Question: Here is a <URL>
Related to <URL>
I have 10 rows with each 6 boxes. These boxes take up all the space available.
It works fine when i'm only putting content that fits in the box. But when the content is bigger than the box can handle, the boxes resize to fit the content.
I want to stop the boxes from resizing and always stay the same, no matter what content is put in.
(currently i'm using div with div's but i want to replace this with box as it automaticly fills up the space available, )
(i need to fill these boxes with images and text)
Current output with Div's

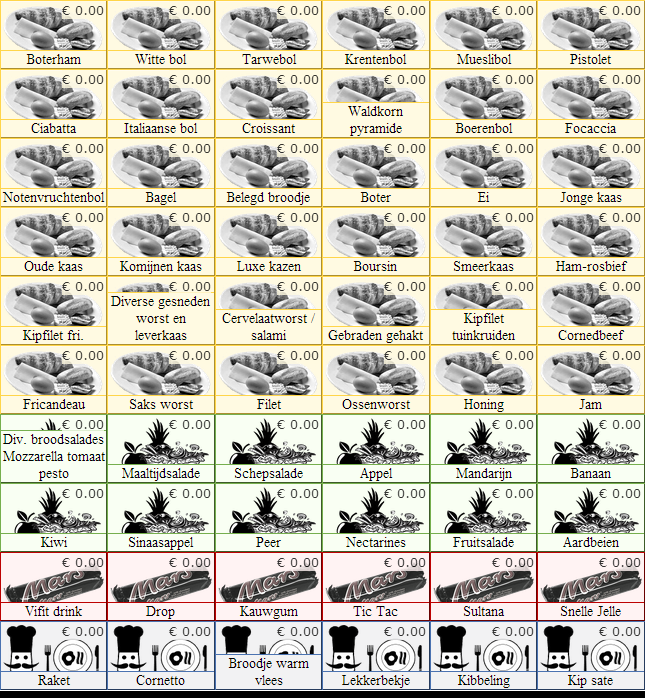
Answer: I found a solution!
'height:100%;' in the row css
'width:100%' in the product css
<URL>
Thanks for all the help!